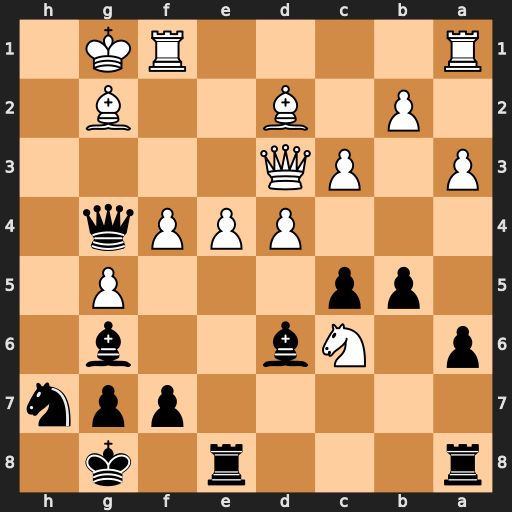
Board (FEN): r3r1k1/5ppn/p1Nb2b1/1pp3P1/3PPPq1/P1PQ4/1P1B2B1/R4RK1
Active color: b
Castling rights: -
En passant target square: -
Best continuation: Bxe4 Qh3 Qxh3 Bxh3 Bxc6